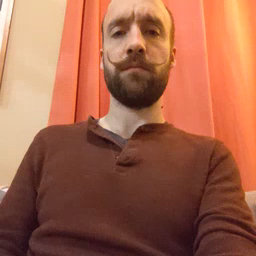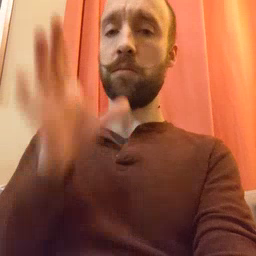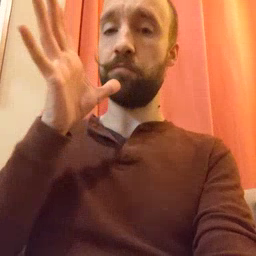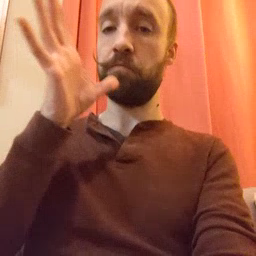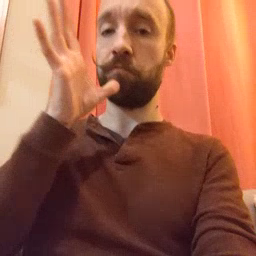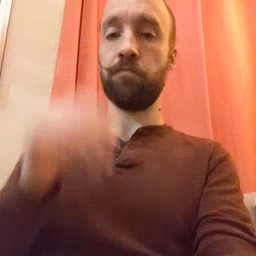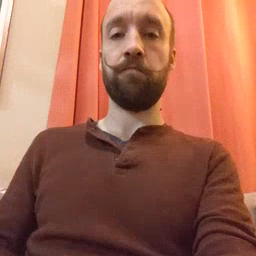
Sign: mom